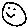
Label: smiley face